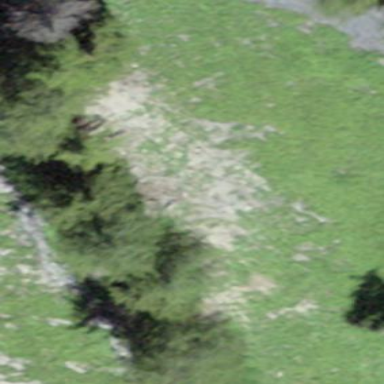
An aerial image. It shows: Forest area.